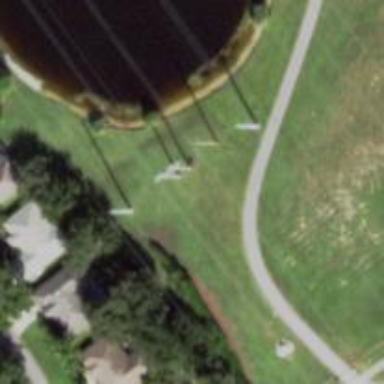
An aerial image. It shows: Power pole.